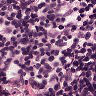
Metastatic tissue present: yes